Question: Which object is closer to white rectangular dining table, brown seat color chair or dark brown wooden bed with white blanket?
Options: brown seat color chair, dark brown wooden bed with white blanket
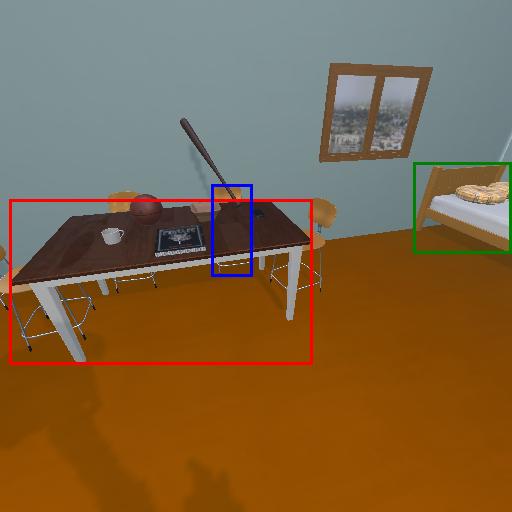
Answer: brown seat color chair